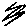
Label: zigzag